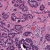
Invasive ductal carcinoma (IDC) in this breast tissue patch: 1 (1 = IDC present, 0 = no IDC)